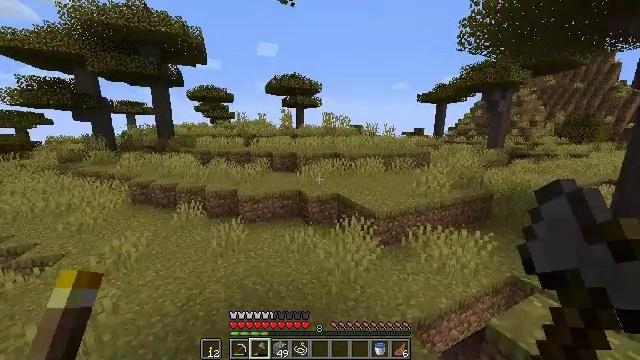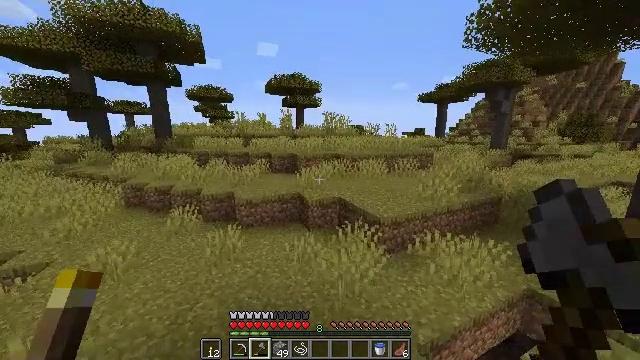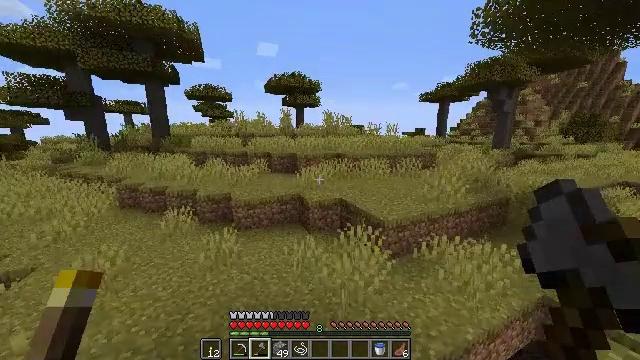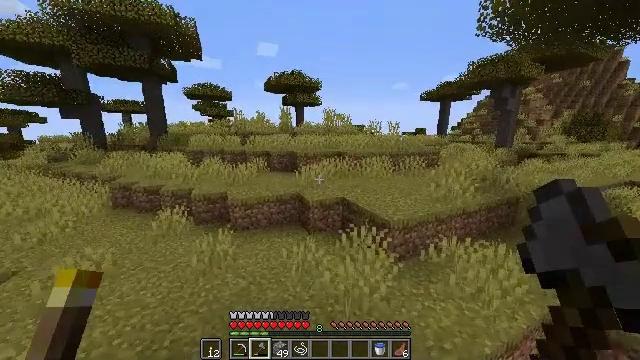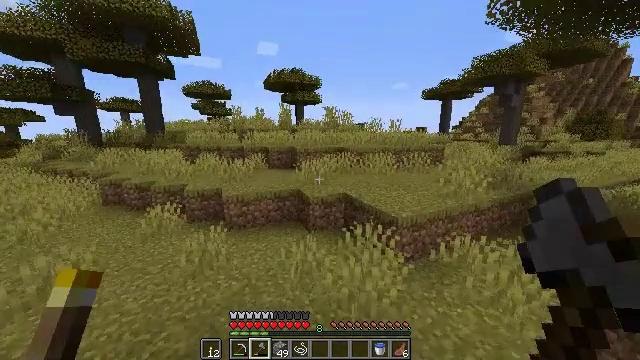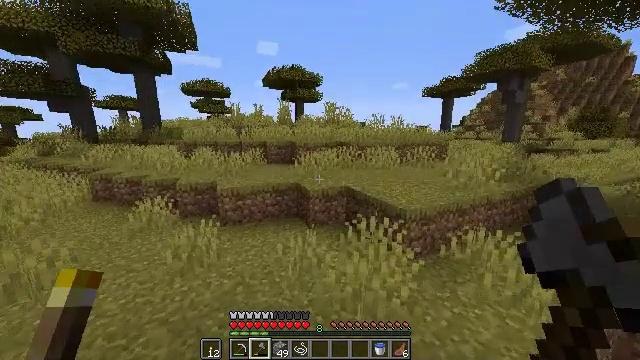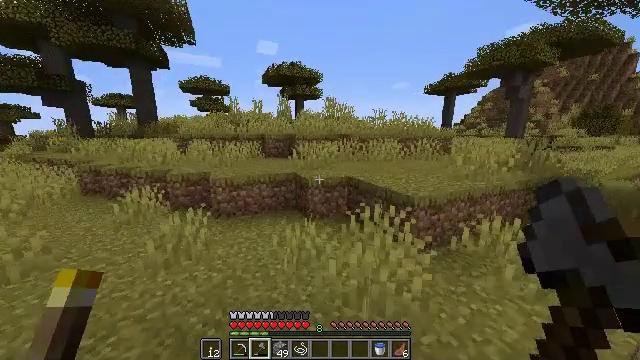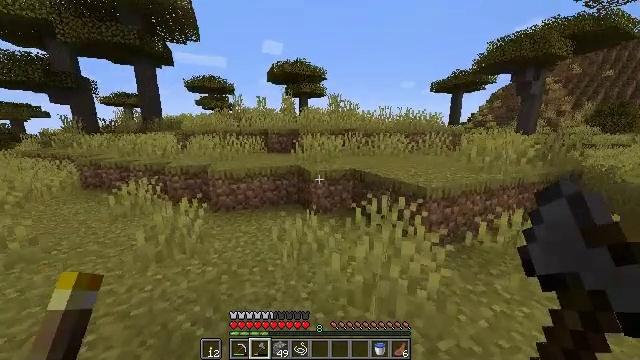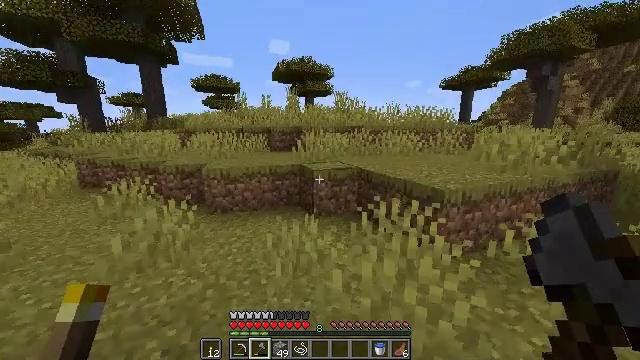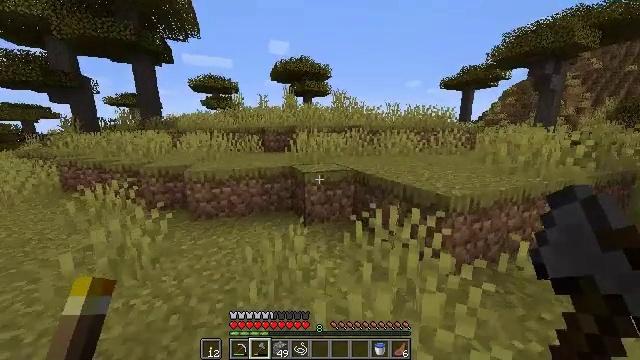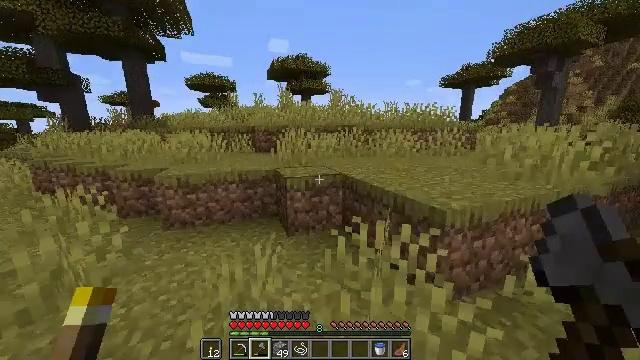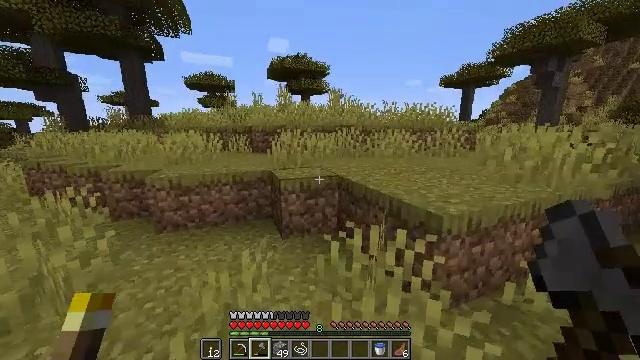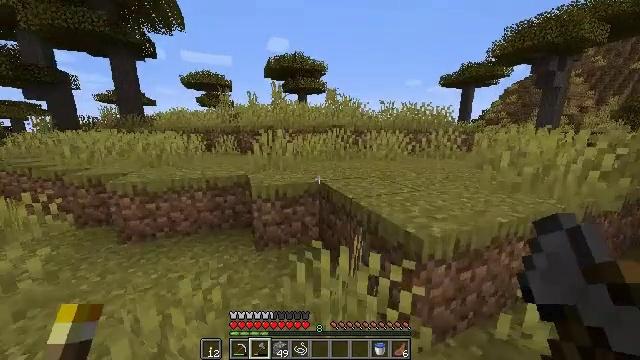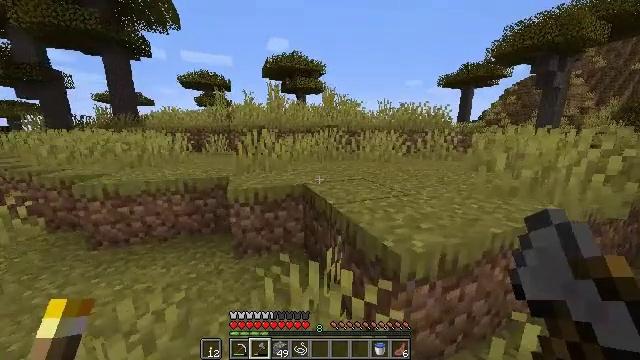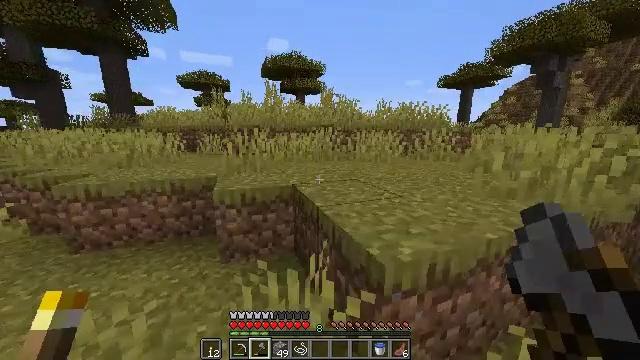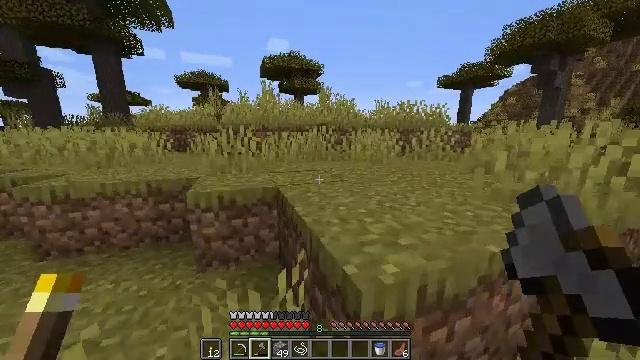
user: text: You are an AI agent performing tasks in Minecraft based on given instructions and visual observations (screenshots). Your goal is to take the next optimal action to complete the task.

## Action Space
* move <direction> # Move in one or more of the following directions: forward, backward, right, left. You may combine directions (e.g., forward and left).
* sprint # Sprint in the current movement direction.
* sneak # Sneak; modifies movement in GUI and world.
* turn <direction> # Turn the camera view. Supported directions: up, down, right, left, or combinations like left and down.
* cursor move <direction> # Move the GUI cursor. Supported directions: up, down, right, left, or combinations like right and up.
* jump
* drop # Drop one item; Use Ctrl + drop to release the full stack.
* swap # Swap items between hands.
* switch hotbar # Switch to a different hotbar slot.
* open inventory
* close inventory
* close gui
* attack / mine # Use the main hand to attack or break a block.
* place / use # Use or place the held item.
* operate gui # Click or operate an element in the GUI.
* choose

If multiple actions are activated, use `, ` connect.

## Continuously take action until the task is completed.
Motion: motion action
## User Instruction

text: Collect the orange carpet by hitting it.
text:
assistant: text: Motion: move forward, sprint, attack / mine, jump
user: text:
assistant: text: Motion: move forward, sprint, attack / mine, jump
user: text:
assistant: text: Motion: move forward, sprint, attack / mine
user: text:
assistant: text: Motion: move forward, sprint, attack / mine
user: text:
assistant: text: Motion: move forward and move right, sprint, attack / mine
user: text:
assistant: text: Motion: move forward and move right, sprint, attack / mine
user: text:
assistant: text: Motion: move forward and move right, sprint, turn left, attack / mine
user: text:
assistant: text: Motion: move forward and move right, sprint, turn left, attack / mine
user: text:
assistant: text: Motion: move forward and move right, sprint, attack / mine
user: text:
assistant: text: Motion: move forward and move right, sprint, attack / mine
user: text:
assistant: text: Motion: move forward and move right, sprint, attack / mine
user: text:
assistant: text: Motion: move forward and move right, sprint, attack / mine
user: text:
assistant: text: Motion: move forward and move right, sprint, attack / mine
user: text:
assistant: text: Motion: move forward and move right, sprint, attack / mine
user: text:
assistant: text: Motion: move forward, sprint, attack / mine
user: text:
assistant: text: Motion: move forward, sprint, turn right, attack / mine, jump
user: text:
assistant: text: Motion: move forward, sprint, turn right, attack / mine, jump
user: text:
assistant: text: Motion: move forward, sprint, attack / mine, jump
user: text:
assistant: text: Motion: move forward, sprint, attack / mine, jump
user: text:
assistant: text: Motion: move forward, sprint, attack / mine, jump
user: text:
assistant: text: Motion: move forward, sprint, turn right, attack / mine
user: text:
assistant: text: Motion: move forward, sprint, attack / mine
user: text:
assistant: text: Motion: move forward, sprint, attack / mine
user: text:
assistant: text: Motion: move forward, sprint, attack / mine
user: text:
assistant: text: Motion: move forward, sprint, attack / mine
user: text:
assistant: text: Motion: move forward, sprint, attack / mine
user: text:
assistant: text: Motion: move forward, sprint, turn right, attack / mine
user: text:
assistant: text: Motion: move forward, sprint, turn right, attack / mine
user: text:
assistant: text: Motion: move forward, sprint, turn right, attack / mine
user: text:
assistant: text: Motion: move forward, sprint, attack / mine